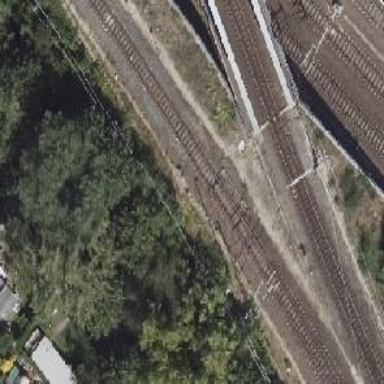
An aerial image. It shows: Switch on the railway with inner curved right turnout side.